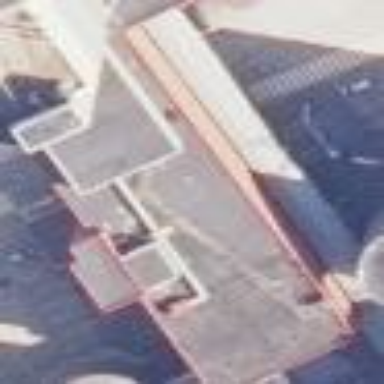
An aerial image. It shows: Building with roof made of tar paper.